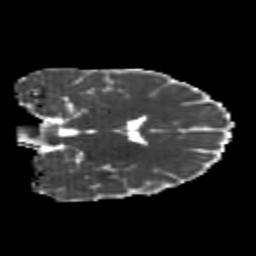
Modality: MD
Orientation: coronal
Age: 24
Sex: male
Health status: healthy
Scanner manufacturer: philips
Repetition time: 7.478 s
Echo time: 0.08753 s